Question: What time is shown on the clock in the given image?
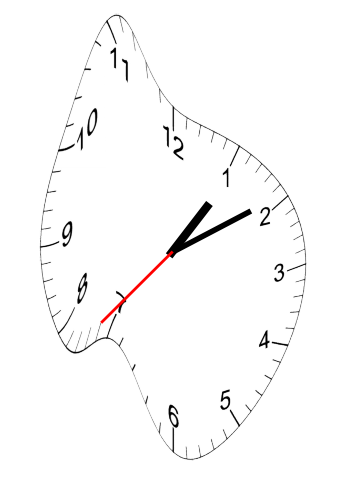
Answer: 01:09:37